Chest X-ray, PA view. Patient: 33 years old, sex M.
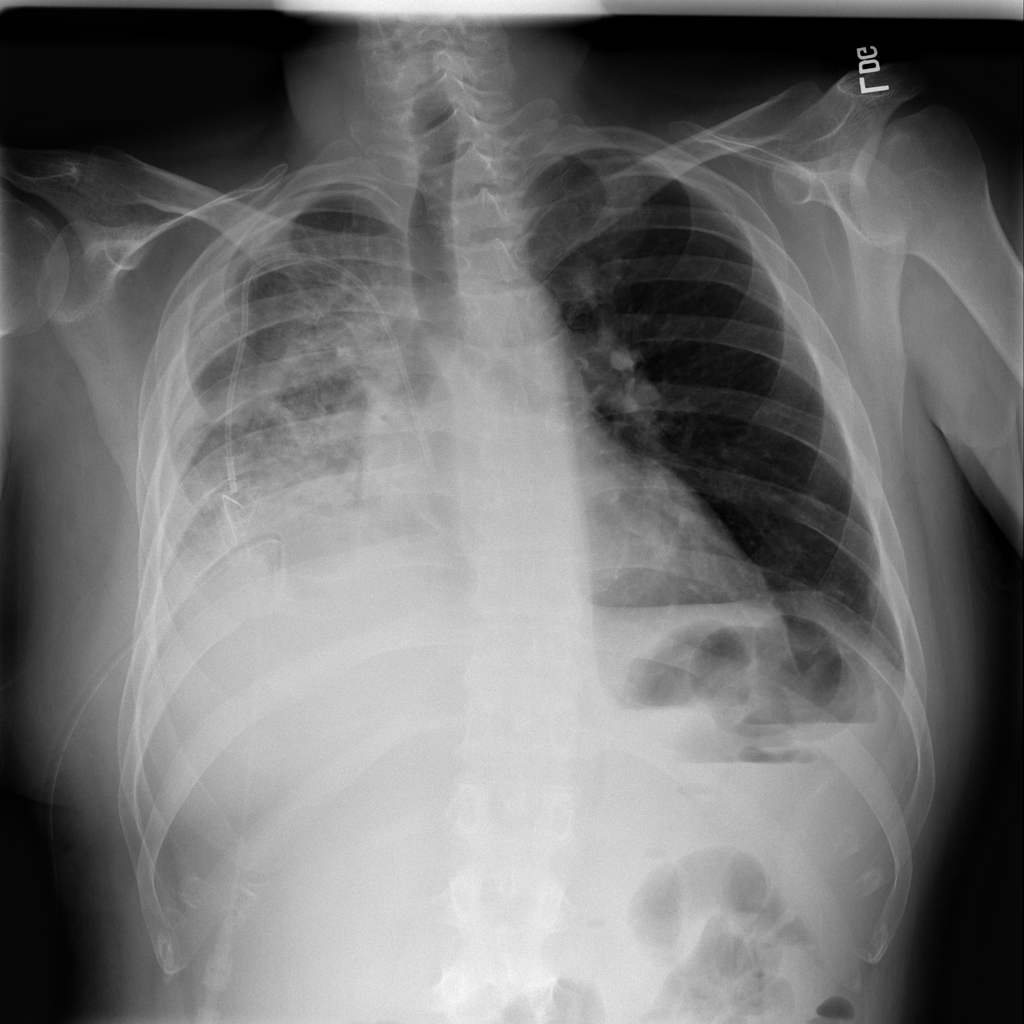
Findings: No Finding